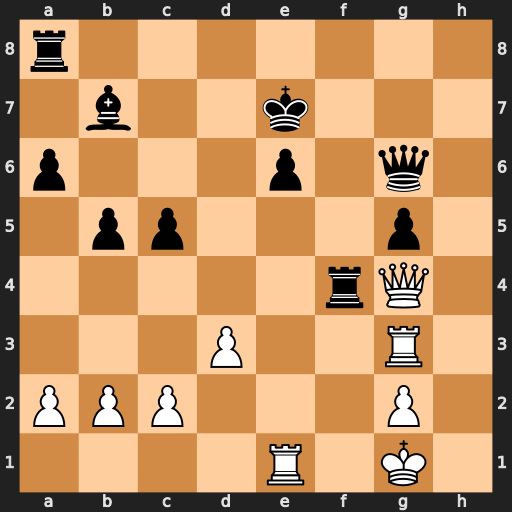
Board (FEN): r7/1b2k3/p3p1q1/1pp3p1/5rQ1/3P2R1/PPP3P1/4R1K1
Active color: w
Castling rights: -
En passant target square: -
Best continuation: Qxf4 gxf4 Rxg6